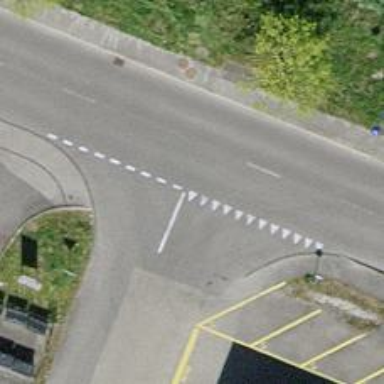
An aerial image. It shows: Road with sidewalk available for pedestrians.